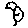
Label: bird